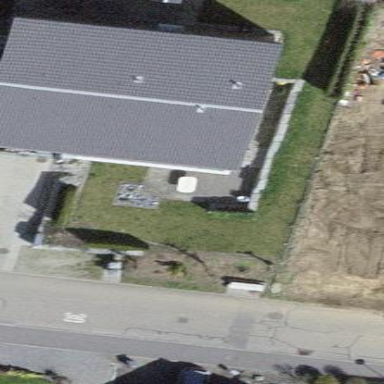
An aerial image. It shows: Simple house.